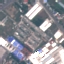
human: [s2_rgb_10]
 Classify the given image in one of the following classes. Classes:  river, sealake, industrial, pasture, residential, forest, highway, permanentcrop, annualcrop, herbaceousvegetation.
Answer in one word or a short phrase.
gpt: Industrial